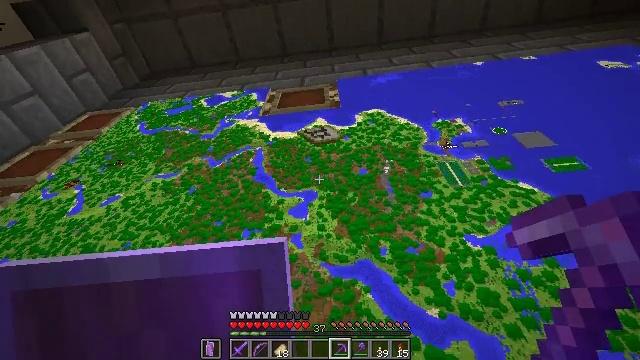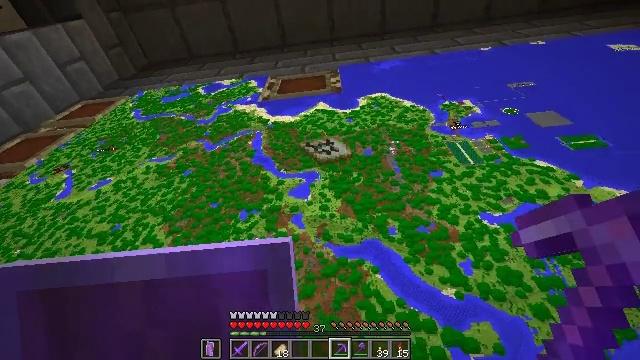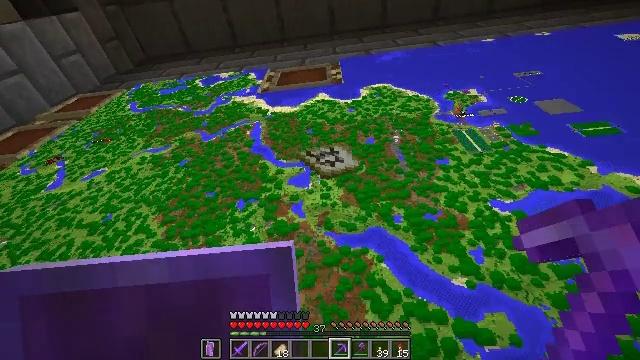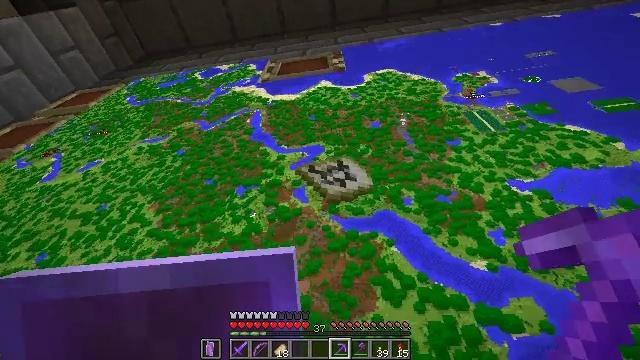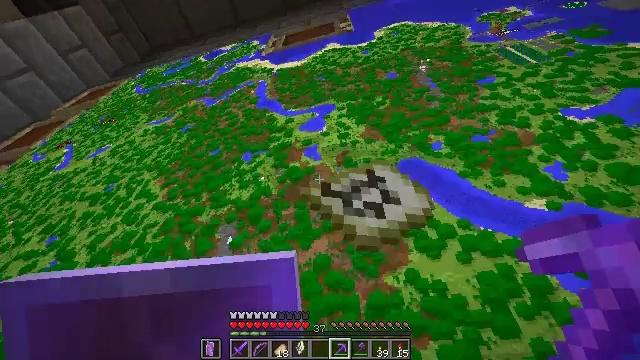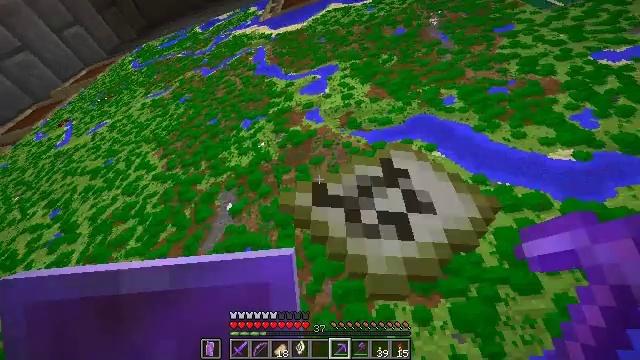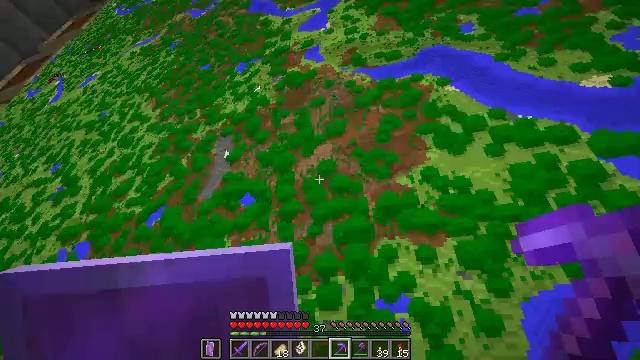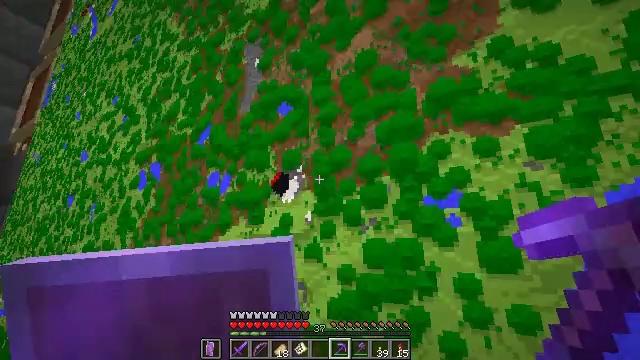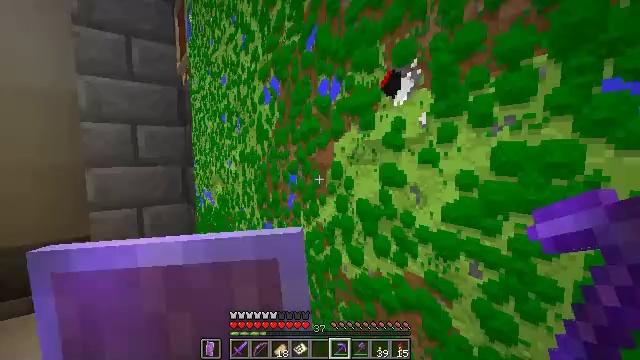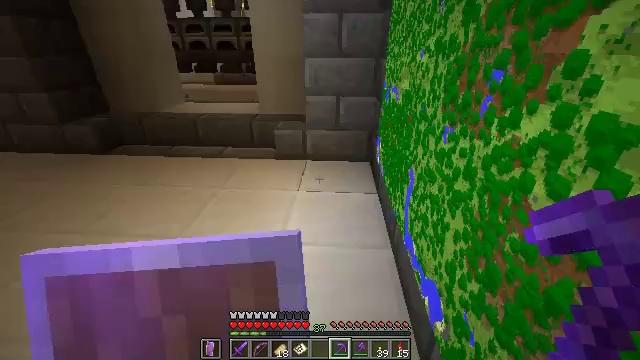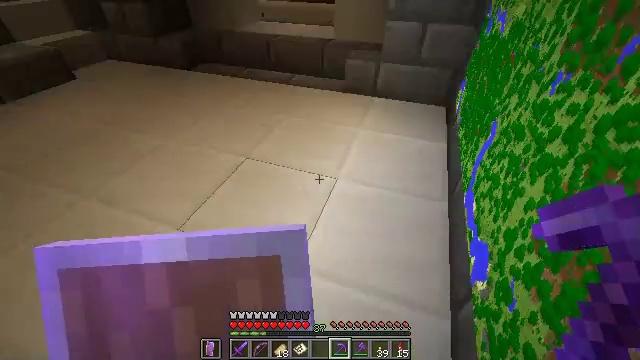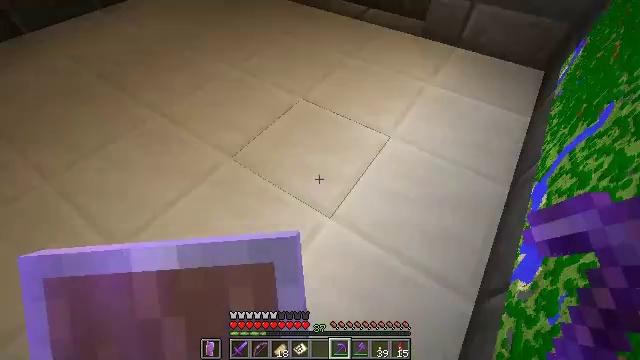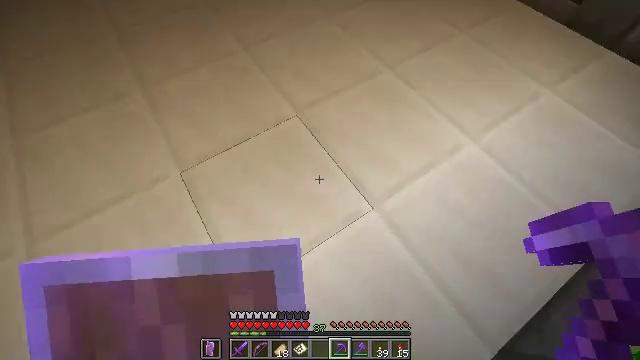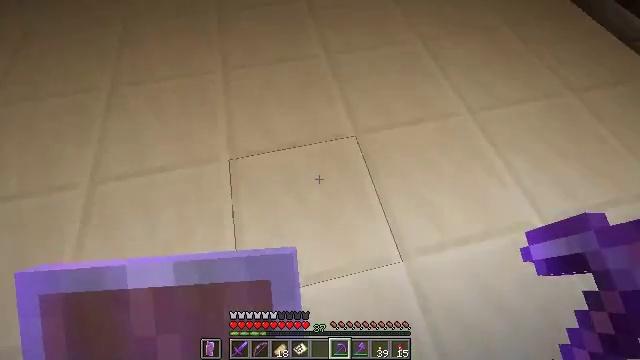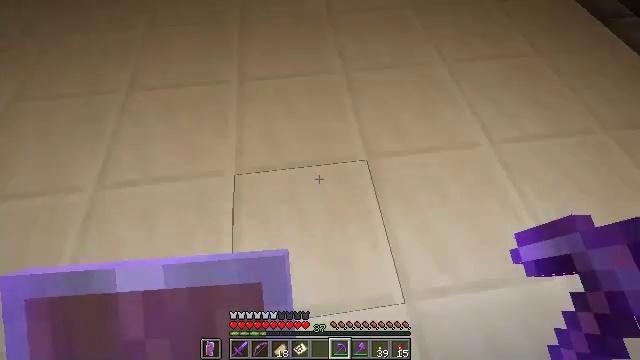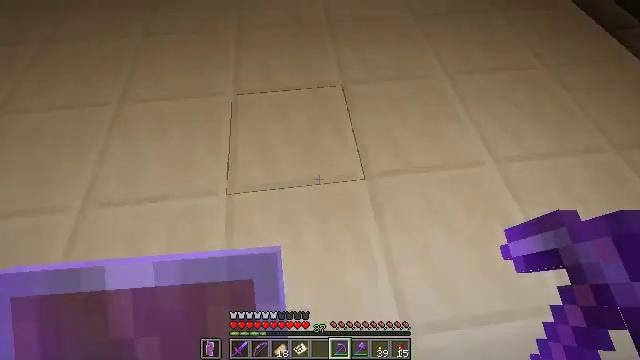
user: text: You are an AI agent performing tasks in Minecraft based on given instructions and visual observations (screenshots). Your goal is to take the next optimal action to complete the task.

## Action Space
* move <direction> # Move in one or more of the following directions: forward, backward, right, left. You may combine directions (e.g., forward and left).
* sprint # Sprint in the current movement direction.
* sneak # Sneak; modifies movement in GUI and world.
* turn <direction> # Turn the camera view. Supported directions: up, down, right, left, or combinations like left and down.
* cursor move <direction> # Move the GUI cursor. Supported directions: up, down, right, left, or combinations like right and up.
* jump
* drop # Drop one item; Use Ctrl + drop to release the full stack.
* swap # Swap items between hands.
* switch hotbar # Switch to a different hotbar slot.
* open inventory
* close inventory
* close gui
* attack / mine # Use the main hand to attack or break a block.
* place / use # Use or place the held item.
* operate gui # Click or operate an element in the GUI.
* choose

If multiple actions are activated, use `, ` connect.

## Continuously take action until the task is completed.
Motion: motion action
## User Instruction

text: Open the crafting grid to craft the filled map.
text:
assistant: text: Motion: move forward
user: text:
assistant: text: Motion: move forward
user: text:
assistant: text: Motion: move forward, turn left
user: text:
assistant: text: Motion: turn left and down
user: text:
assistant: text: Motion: turn left and down
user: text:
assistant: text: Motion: turn left and down
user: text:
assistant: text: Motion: turn left and down
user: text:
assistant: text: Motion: turn left and down
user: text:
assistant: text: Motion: turn left and down
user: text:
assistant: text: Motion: turn left and down
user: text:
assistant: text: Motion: move forward, turn left and down
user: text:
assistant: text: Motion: move forward, turn left and down
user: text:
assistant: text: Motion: move forward, turn left
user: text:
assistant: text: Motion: move forward, turn left
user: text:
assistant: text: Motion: move forward
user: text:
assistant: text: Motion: move forward, sprint
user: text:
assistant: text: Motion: move forward, sprint
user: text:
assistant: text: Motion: move forward, sprint, turn up
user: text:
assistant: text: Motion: move forward, sprint, turn left and up
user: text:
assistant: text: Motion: move forward, sprint, turn left and up
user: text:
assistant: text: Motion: move forward, sprint, turn up
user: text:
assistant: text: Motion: move forward, sprint
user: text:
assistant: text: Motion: move forward, sprint
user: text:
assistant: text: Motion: move forward, sprint, turn up
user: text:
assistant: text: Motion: move forward, sprint, turn up
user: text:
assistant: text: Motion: move forward, sprint
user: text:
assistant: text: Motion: move forward, sprint, turn left and up
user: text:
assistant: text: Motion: move forward, sprint
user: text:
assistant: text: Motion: move forward, sprint, turn left
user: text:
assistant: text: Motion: move forward, sprint, turn left and up